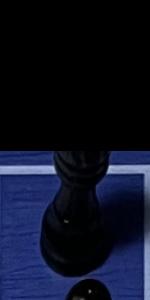
Label: Rook_Black